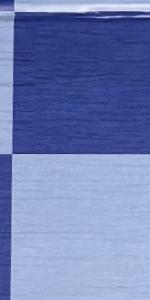
Label: Empty